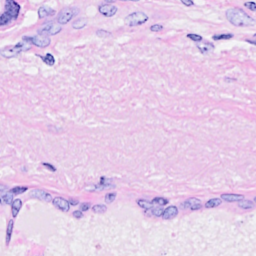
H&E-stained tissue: Breast